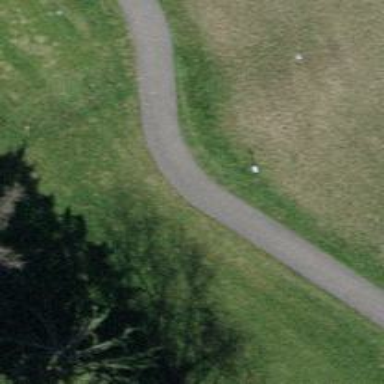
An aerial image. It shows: Designated golf cartpath along service road.